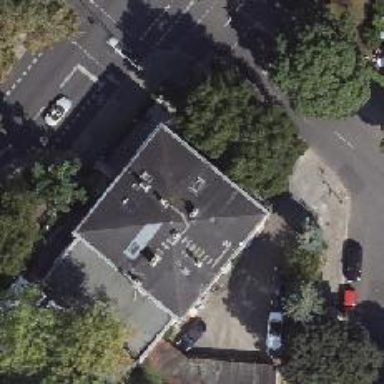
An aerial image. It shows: Restaurant.